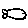
Label: fish